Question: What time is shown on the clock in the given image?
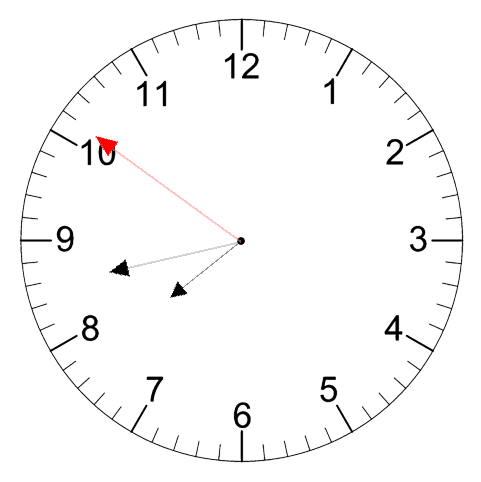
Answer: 07:42:51